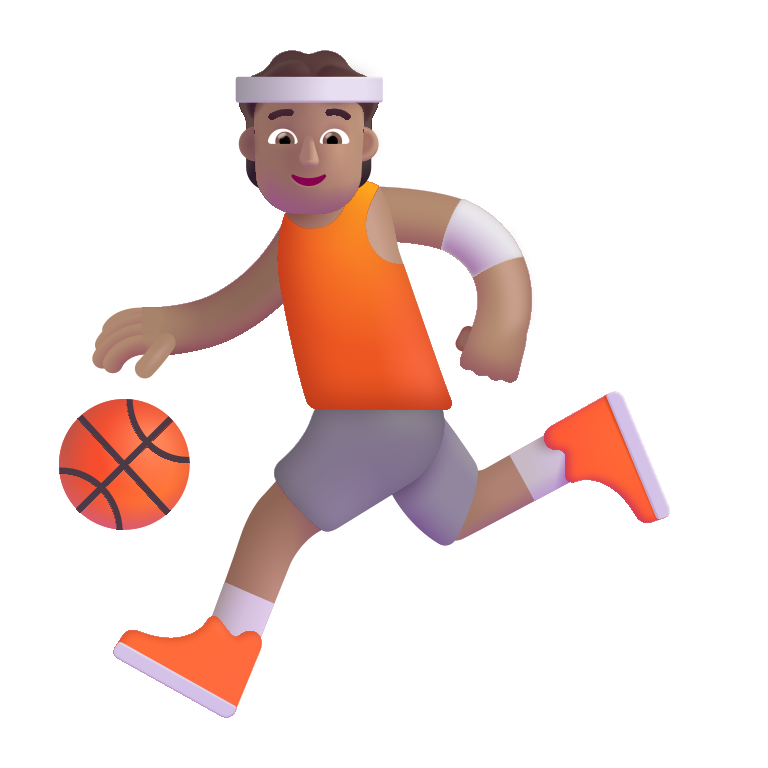
person bouncing ball color